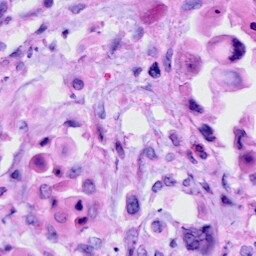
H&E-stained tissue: Cervix